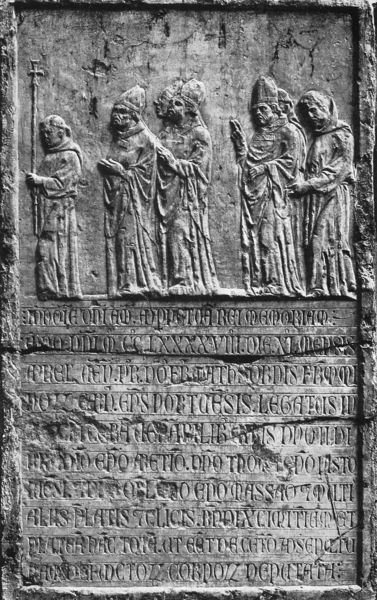
Titel: Weiherelief von S. Francesco
Standort: Siena, S. Francesco (EU - I - Toskana)
Schlagwörter: mann, menschen, hut, hüte, männer, falten, stein, tod, tot, geistlicher, mantel, relief, schrift, linien, rand, bischof, inschrift, kreuz, text, gestus, klerus, priester, segen, mönch, geistliche, mitra, prozession, grabstein, majuskel, maiuskel, mitrae, mitras